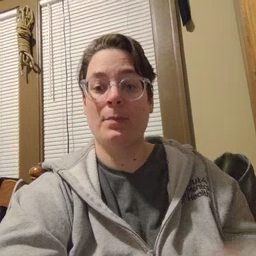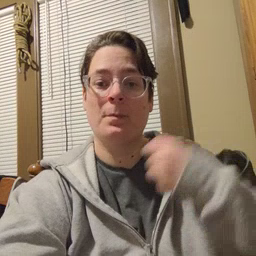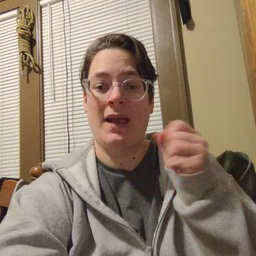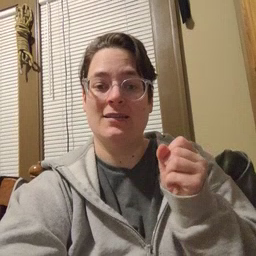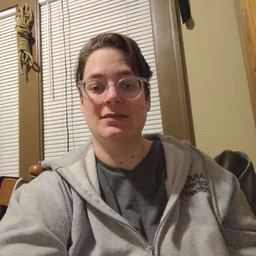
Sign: make